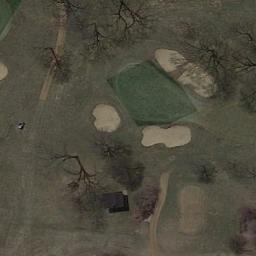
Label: golf_course